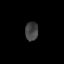
Tissue: lung
Cell type: Epithelial cells
Senescence score: 0.1268
Nuclear area (px): 233
Mean DAPI intensity: 67.116